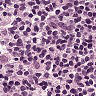
Metastatic tissue present: no